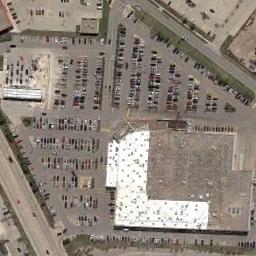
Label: parking_lot